Interaction volume radius: 10 \u00c5
Interaction volume height: 25 \u00c5
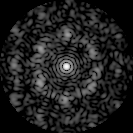
Disorder parameter: 0.7176